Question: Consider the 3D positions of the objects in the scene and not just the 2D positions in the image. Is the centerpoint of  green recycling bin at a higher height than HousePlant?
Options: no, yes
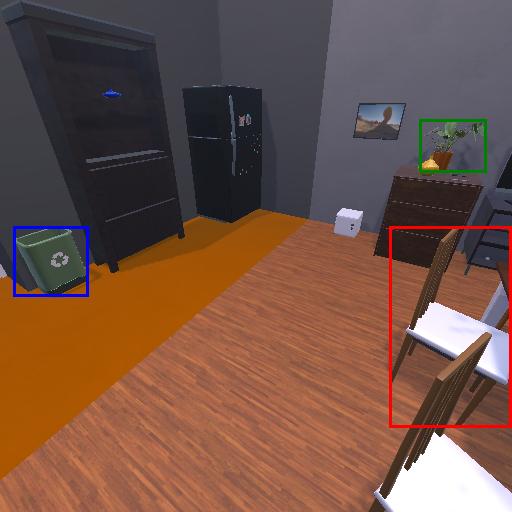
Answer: no